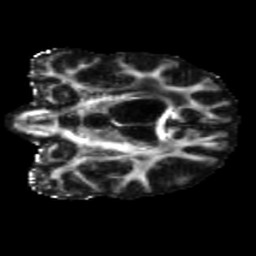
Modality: FA
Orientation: coronal
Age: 63
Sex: female
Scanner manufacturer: siemens
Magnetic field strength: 3 T
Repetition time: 5.25 s
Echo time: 0.08 s